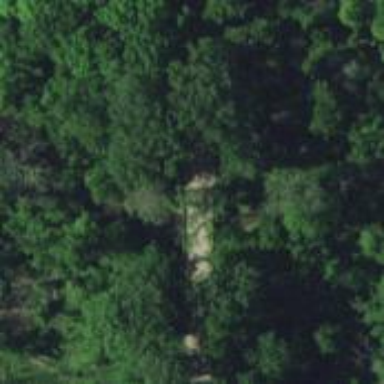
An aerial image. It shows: Unclassified road crossing viaduct bridge.